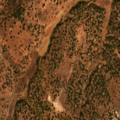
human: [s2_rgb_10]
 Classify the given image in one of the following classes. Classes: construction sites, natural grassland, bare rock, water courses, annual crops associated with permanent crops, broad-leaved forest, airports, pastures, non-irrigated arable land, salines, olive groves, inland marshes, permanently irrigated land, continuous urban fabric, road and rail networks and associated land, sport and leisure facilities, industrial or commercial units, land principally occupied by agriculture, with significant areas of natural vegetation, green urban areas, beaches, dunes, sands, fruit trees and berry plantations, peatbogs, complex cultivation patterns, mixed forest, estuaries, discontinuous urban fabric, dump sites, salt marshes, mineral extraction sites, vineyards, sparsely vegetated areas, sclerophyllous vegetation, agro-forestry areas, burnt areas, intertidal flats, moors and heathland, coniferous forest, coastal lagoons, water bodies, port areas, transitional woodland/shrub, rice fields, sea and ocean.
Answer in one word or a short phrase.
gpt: agro-forestry areas, broad-leaved forest, transitional woodland/shrub